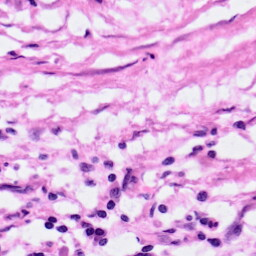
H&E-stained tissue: Pancreatic